Question: I found a custom theme for my chrome web inspector but I need to make some small changes. Where do you find the selectors for the elements in the web inspector?
In the picture below I am trying to make the expand arrow white so you can see it against the background:

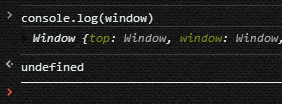
Answer: DevTools front end is an HTML page, so you can inspect its elements/layout via another instance of devtools. To do so, undock devtools, focus on its window and hit 'Ctrl'-'Shift'-'I' (or 'Cmd'-'Opt'-'I' on mac).